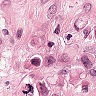
Metastatic tissue present: yes